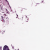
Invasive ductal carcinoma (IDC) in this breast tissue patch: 0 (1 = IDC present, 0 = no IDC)